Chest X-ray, PA view. Patient: 56 years old, sex M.
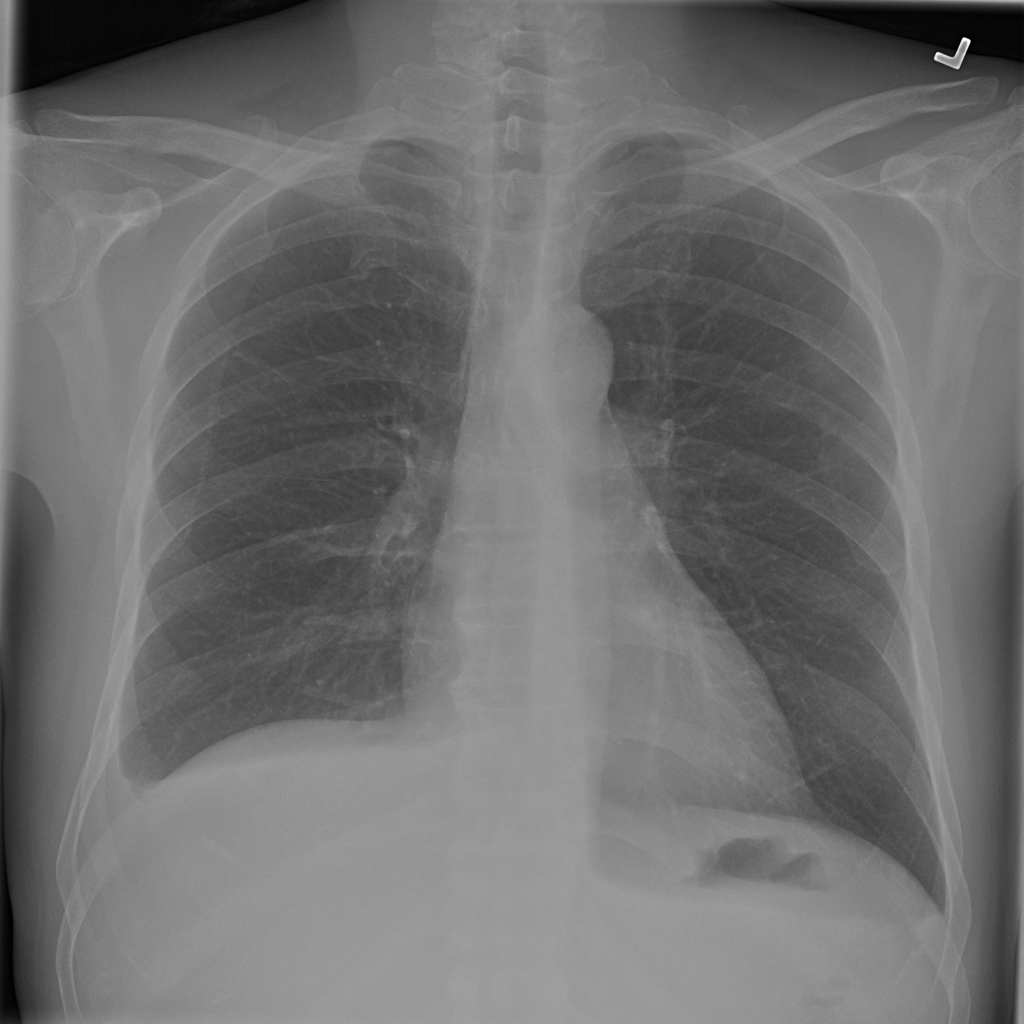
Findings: Effusion, Pleural_Thickening